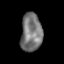
Tissue: prostate
Cell type: T cells
Senescence score: 0.3579
Nuclear area (px): 793
Mean DAPI intensity: 118.774